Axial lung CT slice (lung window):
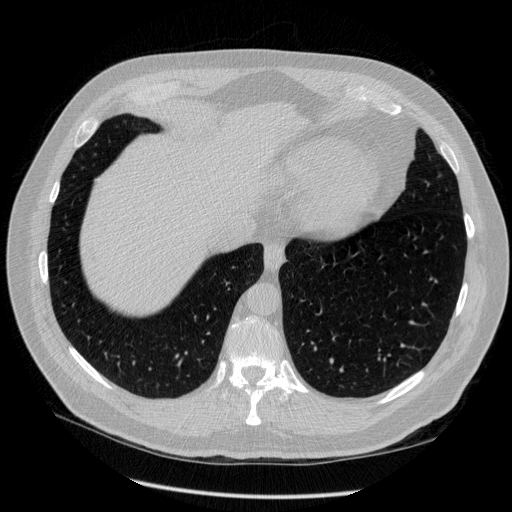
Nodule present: no